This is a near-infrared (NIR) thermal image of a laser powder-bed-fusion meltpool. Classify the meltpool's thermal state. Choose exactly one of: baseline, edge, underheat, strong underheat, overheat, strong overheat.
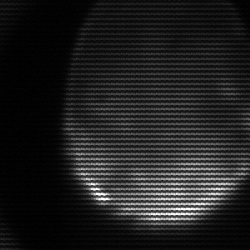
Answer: edge